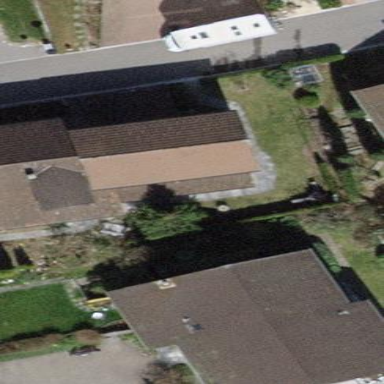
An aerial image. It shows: Detached building with gabled roof.